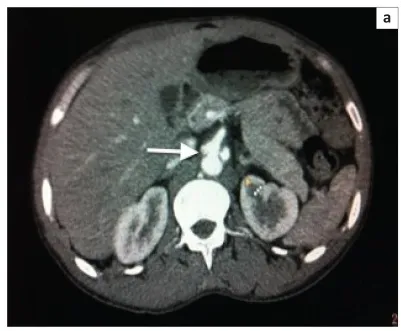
Axial contrast images (a and b) demonstrate dilatation of coeliac trunk with an outpouching representing another similar aneurysm. Perivascular soft tissue thickening may suggest an enlarged coeliac lymph node.
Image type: radiology (ct)